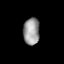
Tissue: prostate
Cell type: T cells
Senescence score: 0.3181
Nuclear area (px): 429
Mean DAPI intensity: 153.016